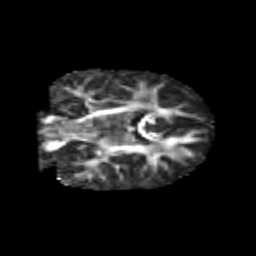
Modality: FA
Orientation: coronal
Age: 7
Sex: male
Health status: healthy